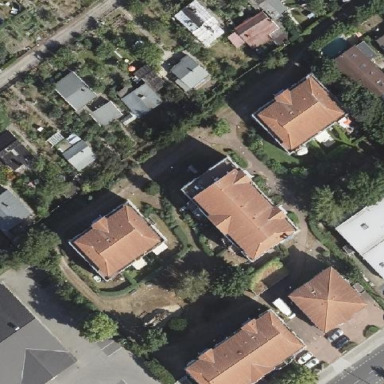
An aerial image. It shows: View of apartment building.